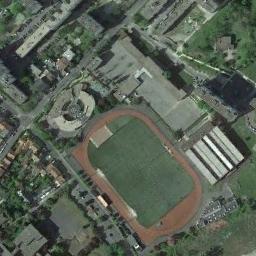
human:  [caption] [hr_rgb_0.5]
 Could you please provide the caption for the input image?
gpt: There are many buildings next to the ground track field .

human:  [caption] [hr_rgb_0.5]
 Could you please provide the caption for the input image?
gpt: The ground track field is surrounded by some buildings .

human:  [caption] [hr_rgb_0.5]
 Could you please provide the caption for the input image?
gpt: A track and field is built in the middle of a residential area, Surrounded by a lot of vegetation .

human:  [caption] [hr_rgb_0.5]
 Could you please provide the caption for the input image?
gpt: There are many houses beside the track and field .

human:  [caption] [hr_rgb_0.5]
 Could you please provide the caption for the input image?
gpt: There are some buildings around the ground track field with a red track .